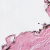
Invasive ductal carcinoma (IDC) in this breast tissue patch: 0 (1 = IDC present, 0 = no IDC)